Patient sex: M
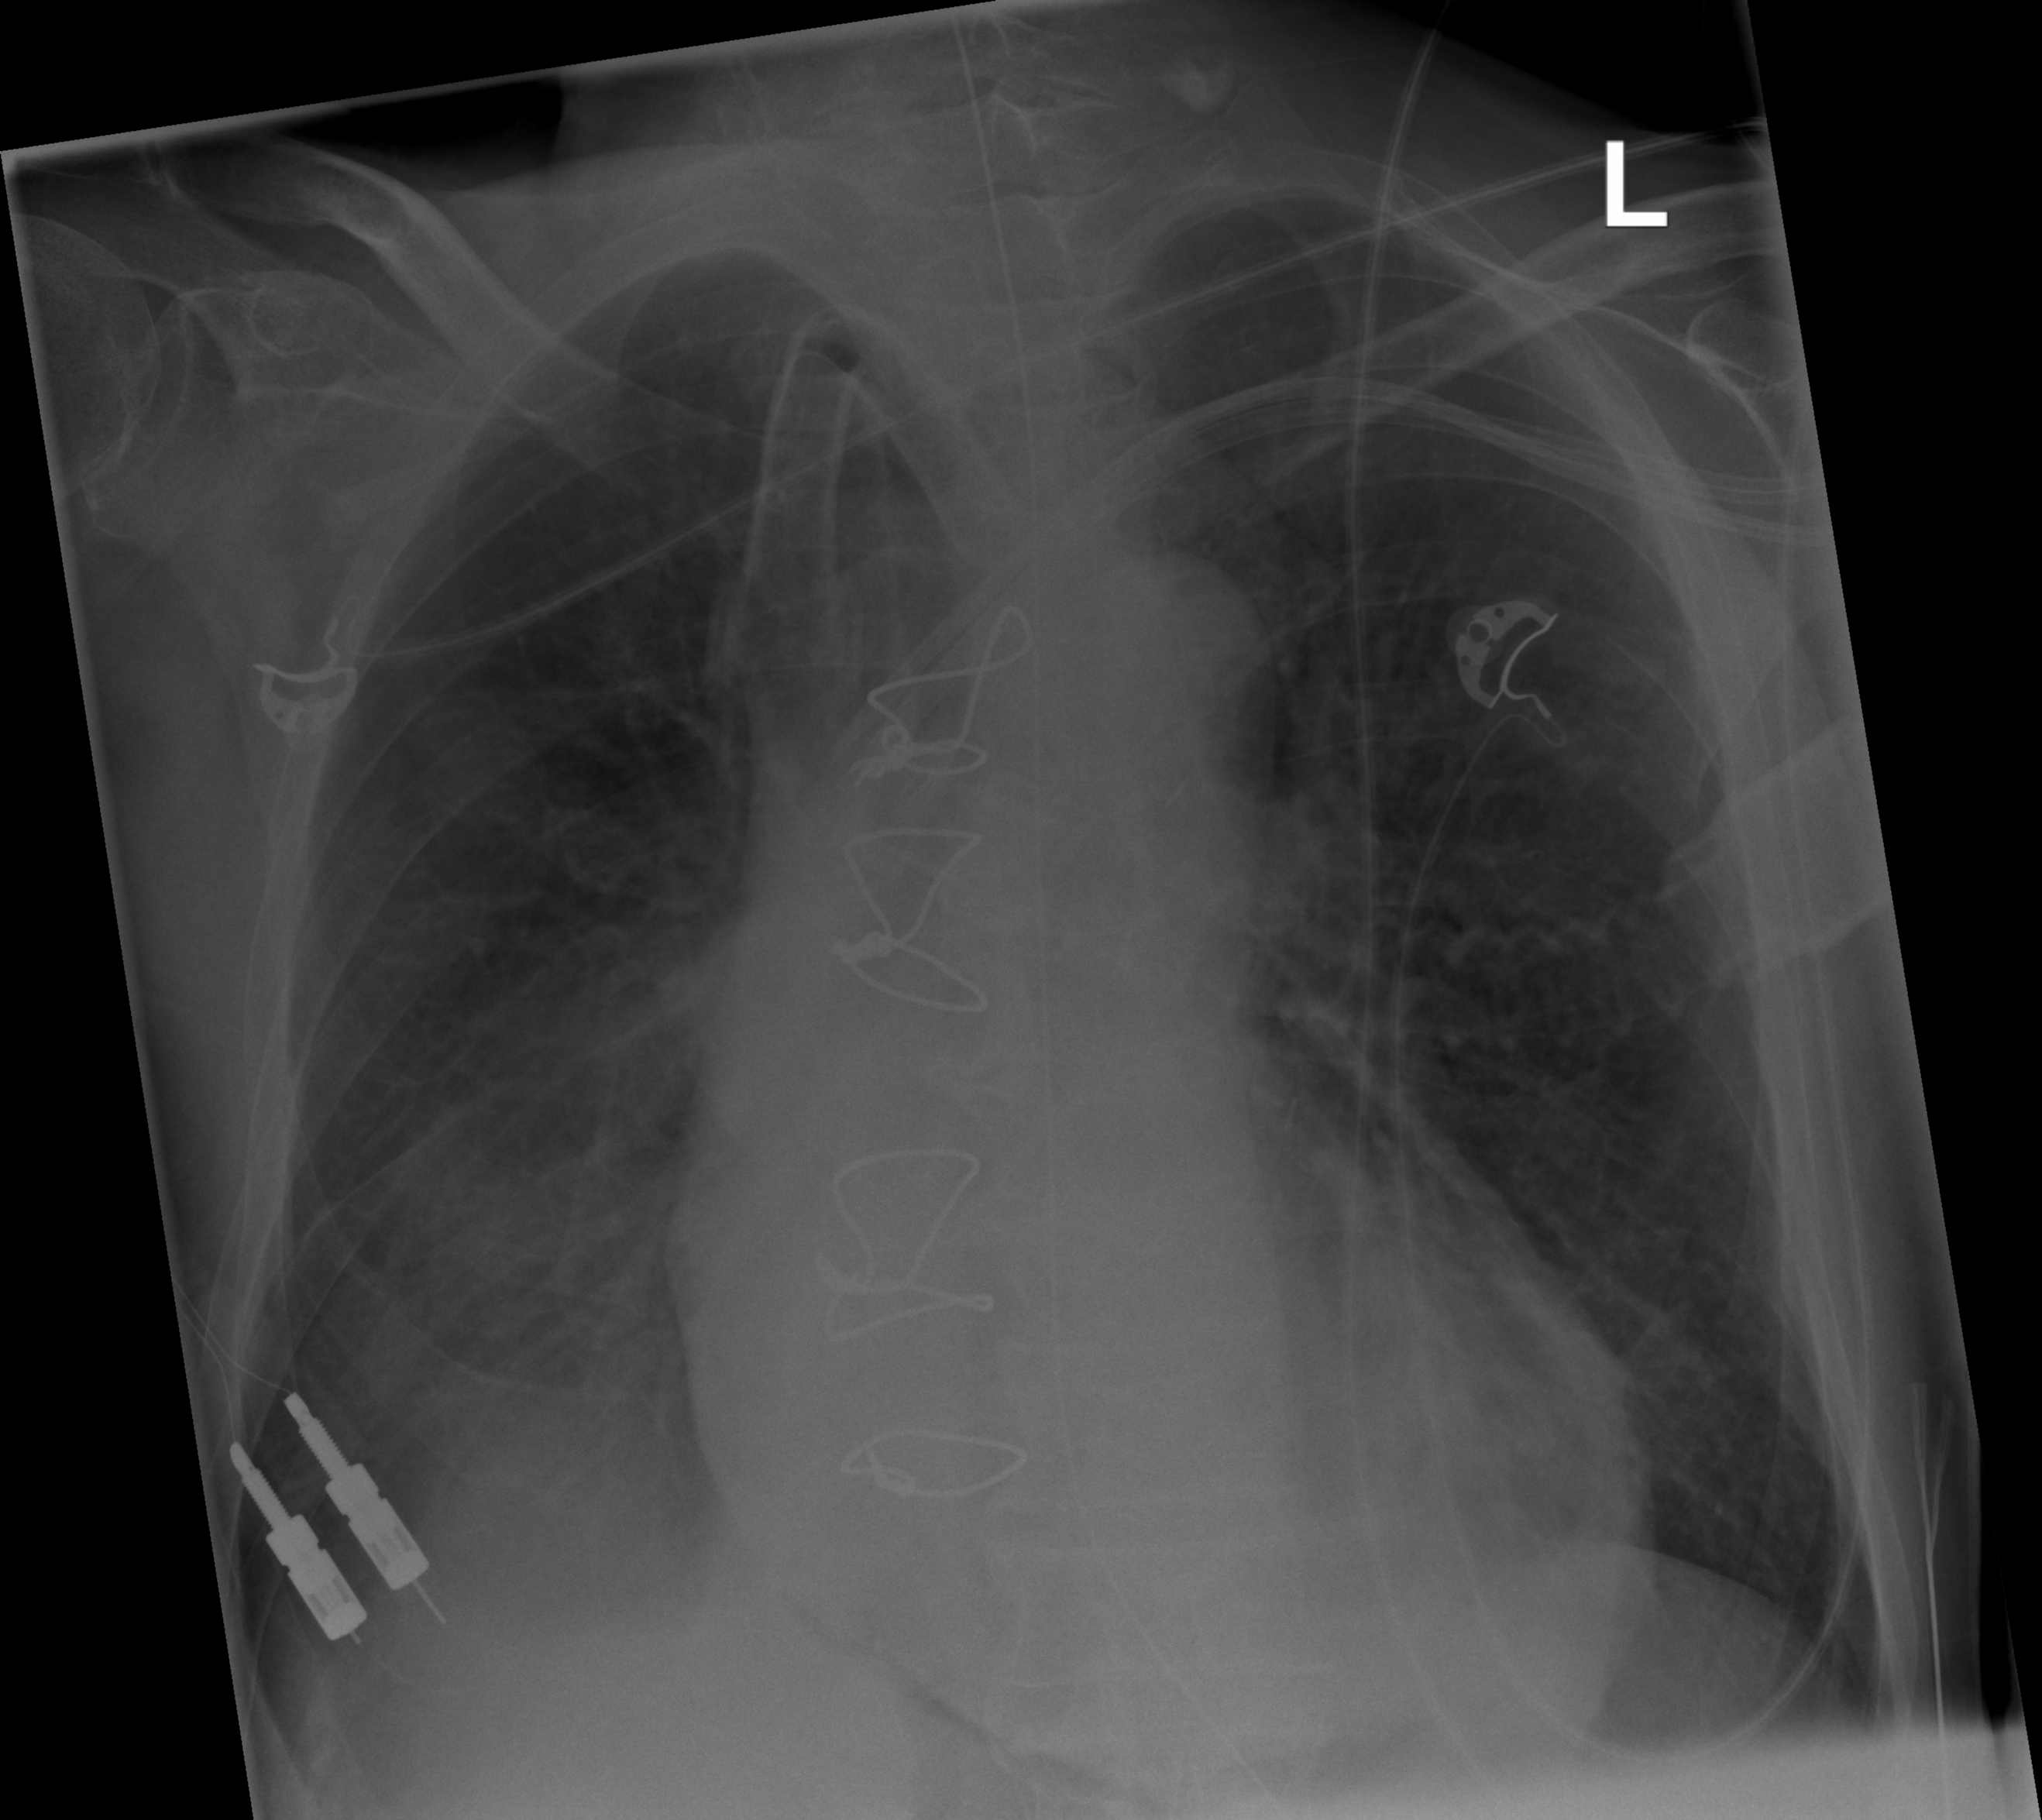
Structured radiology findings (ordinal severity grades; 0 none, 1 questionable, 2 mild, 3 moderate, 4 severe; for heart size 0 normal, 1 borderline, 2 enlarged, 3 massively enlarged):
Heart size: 2
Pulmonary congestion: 0
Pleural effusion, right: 2
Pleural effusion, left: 0
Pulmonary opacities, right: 0
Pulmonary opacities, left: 0
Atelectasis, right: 2
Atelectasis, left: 1